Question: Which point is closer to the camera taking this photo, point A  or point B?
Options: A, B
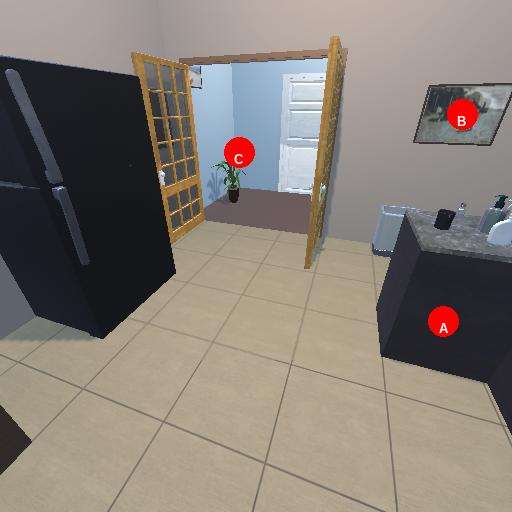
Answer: A